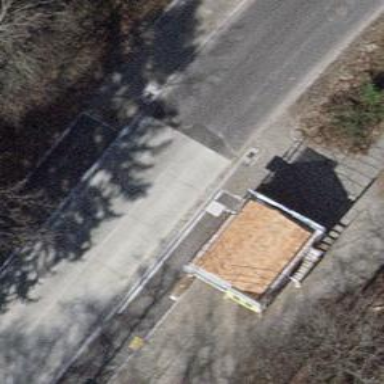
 serving as platform for public transportation."